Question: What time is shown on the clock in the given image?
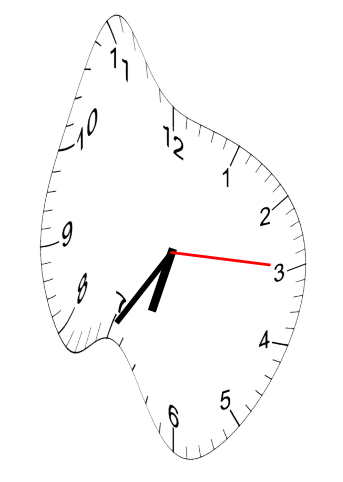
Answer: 06:35:15